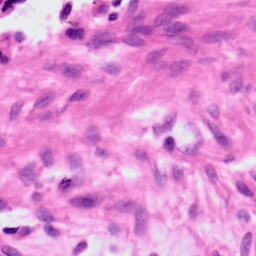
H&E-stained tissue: Ovarian